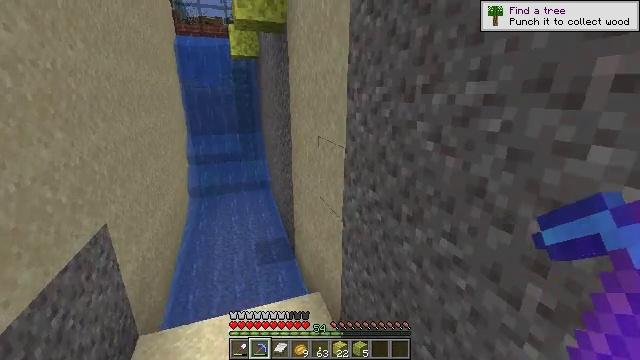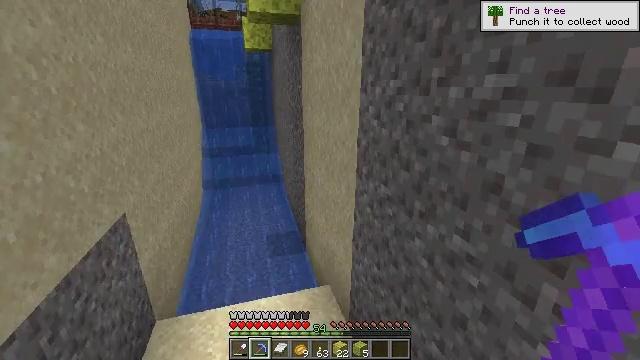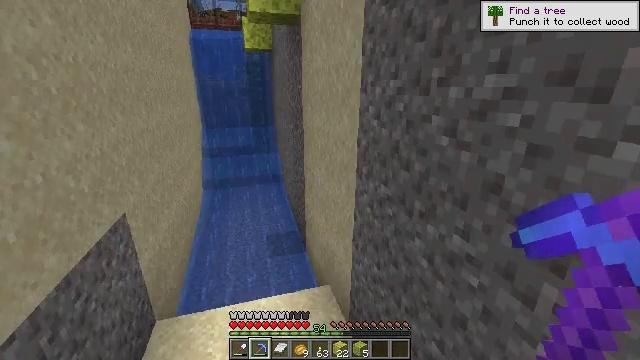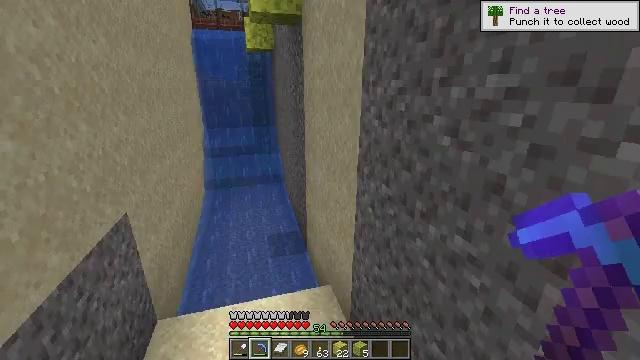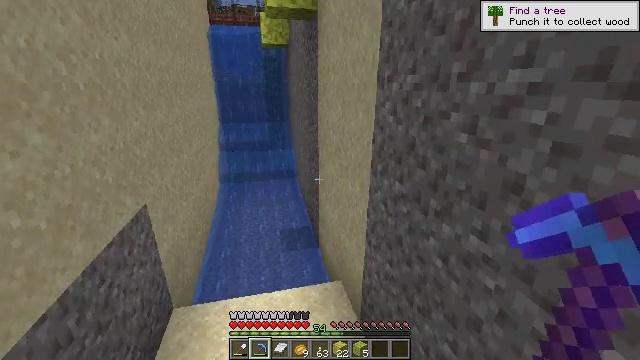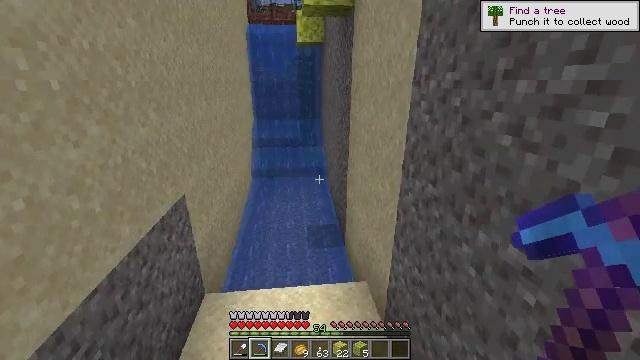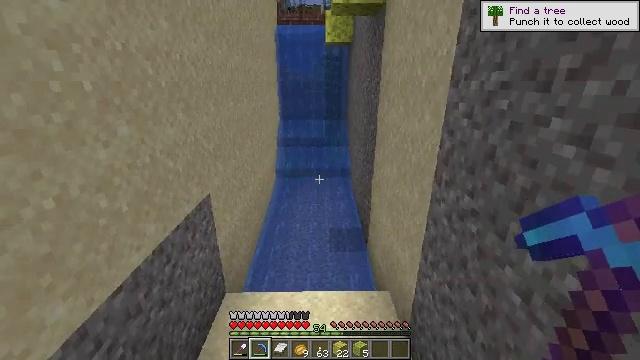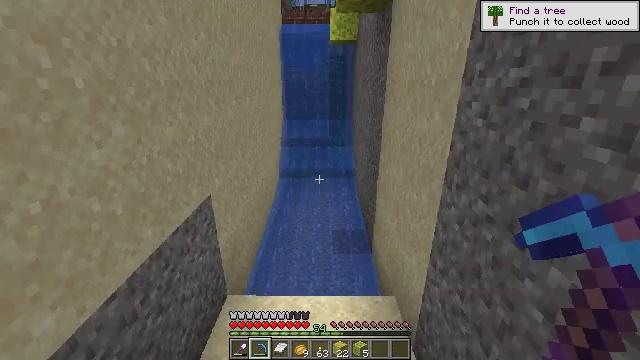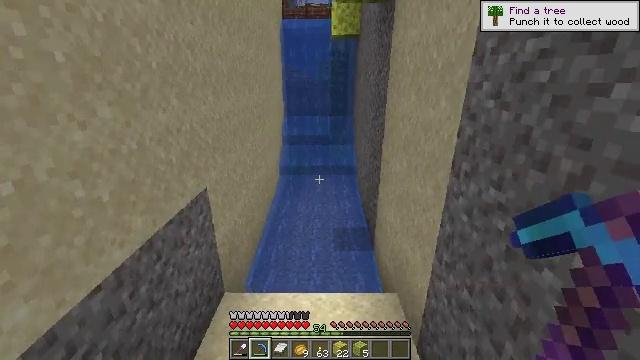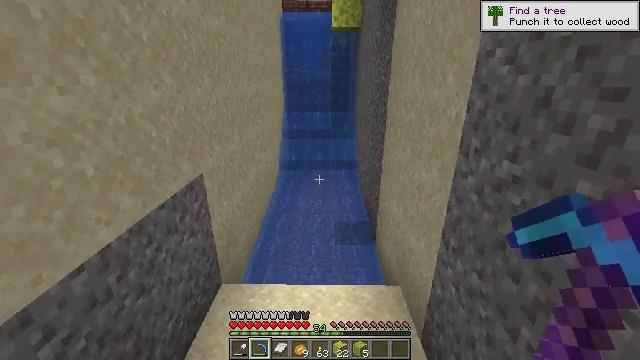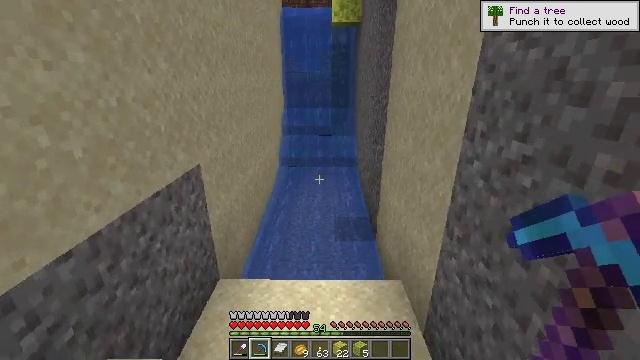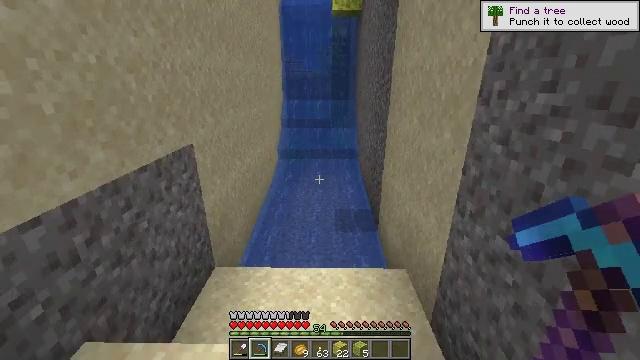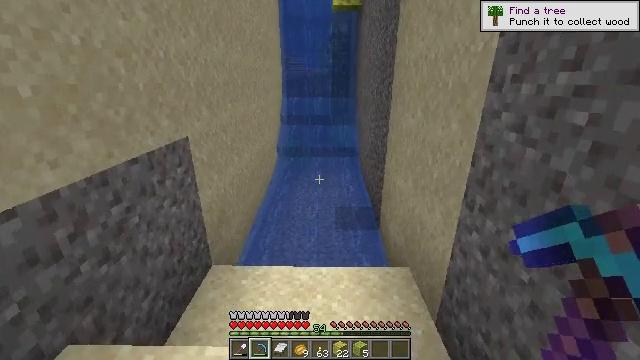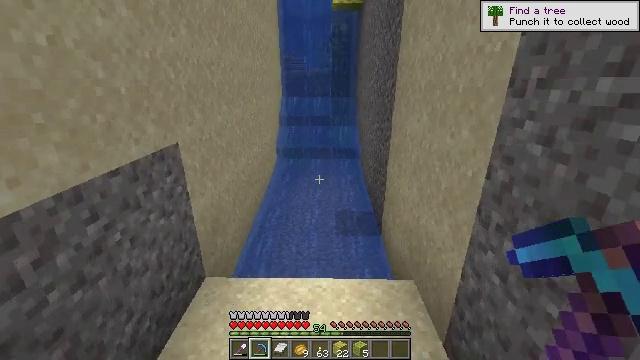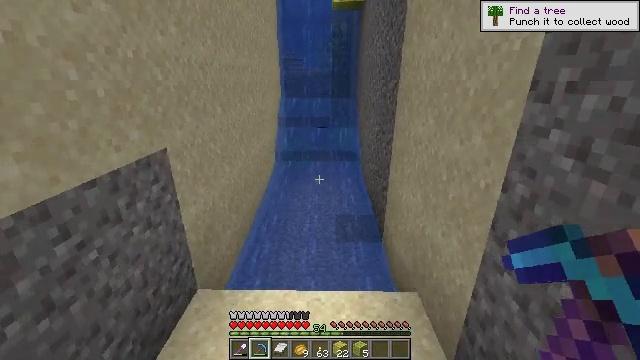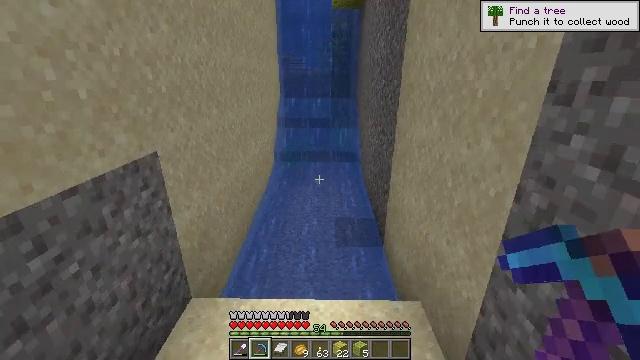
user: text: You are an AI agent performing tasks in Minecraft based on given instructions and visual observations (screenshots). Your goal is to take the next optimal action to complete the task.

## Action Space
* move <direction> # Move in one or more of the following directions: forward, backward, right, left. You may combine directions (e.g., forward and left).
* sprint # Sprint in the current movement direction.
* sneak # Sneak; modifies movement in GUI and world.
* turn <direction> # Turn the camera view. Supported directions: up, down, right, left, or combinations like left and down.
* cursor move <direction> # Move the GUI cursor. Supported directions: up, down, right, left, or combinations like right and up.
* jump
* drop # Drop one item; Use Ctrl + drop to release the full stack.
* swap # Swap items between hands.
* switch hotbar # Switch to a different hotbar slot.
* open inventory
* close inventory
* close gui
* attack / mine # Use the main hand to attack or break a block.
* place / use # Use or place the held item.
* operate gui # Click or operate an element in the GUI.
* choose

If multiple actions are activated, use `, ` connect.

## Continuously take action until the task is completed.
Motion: motion action
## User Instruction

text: Mine the wet sponge underwater.
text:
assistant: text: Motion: turn left and down
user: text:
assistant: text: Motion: no_op
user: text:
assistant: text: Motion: no_op
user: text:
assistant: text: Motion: turn left
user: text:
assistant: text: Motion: move forward, turn left
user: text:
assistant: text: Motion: move forward, turn left
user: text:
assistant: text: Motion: no_op
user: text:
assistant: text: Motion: no_op
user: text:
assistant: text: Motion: move forward
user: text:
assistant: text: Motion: move forward
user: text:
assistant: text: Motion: move forward
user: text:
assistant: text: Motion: move forward
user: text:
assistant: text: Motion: move forward
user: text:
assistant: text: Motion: move forward
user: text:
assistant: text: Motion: move forward
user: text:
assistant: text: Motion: move forward
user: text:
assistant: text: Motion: move forward
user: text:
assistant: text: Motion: move forward
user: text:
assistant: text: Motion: move forward
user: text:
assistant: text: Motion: move forward
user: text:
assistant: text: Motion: move forward
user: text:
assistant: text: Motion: move forward
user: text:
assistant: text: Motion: move forward
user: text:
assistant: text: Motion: move forward
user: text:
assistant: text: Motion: move forward
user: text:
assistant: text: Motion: move forward
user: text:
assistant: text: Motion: move forward
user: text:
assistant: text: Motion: move forward
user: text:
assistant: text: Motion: move forward, jump
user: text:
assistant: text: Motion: move forward, turn up, jump